Question: I have a few product lines with products that have various features. I have a list of drawings made for each product, and below is a sample of what the product lines, products, and features are represented in the drawings.

I am trying to figure out, when given a particular product with all of its features (i.e. a single row from the table), what is the most efficient most concise way to structure my code around the features, to select the correct drawing?
I can always do something like
'''
if ($product == "A"
&& $motor == true
&& $feet == 3
&& $outlet == true
&& $manual == false)
getDrawing("A_motor_3_outlet_no_manual.jpg");
'''
and end up with as many flat if statements as there are rows in the table. But there must be a better way. I think it may have something to do with cardinality, or maybe with variability of the options in each of the properties of the product. The exact concept escapes me for some reason.
I have a feeling for example that it is better to check if the product has a motor first, just because once you know that it will eliminate about half of all the options and narrow it down faster. i.e in the main outer if block do something like this:
'''
if ($motor == true)
{
//7 drawings left to check
}
else
{
//6 drawings left to consider
}
'''
as opposed to something like this:
'''
if ($feet == 1)
{
//still 10 rows left to consider
}
else if ($feet == 2)
{
//just 2 options left to check
}
else if ($feet == 3)
{
//one option only left:
getDrawing("B_motor_3_no_outlet_manual.jpg");
}
'''
But maybe I am just overthinking this and just need a lookup table somehow with all the properties, maybe like
'''
getDrawing($lookup[$product][$motor][$feet][$outlet][$manual]);
'''
Question still remains on what order of properties is best to use for the lookup table, and if it matters.
Is there an "optimal" if-then-else block nesting order to decide for product properties, to minimize the total number of decisions the code has to make overall, or do I need to abandon that train of thought and just use a lookup table? Why or why not?
EDIT: By the way .. this looks like a good candidate to use a database .. but I have only 48 rows total and can encode them directly into code. This will be read-only, not updated at all that frequently, so I am thinking of using a multidimensional array to encode this data.
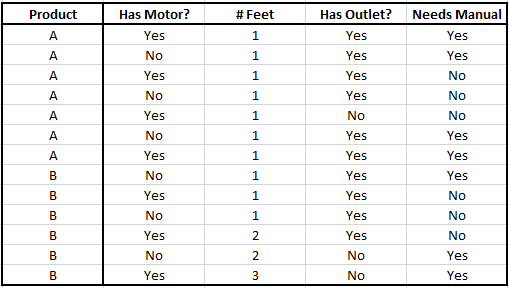
Answer: This is what databases are made for. You will be able to use a simple 'SELECT' statement to find exactly what you need. Even if right now it's only one table with very few rows, that's the way I'd go for.
If you really want to store everything in the script, you could go ahead and hash the properties of each product and use the hash value as key of the lookup table. When given certain product properties, you can then just hash them and retreive the respective drawing.